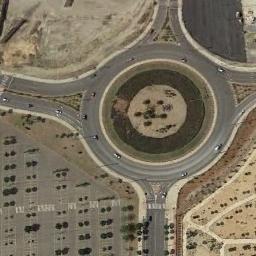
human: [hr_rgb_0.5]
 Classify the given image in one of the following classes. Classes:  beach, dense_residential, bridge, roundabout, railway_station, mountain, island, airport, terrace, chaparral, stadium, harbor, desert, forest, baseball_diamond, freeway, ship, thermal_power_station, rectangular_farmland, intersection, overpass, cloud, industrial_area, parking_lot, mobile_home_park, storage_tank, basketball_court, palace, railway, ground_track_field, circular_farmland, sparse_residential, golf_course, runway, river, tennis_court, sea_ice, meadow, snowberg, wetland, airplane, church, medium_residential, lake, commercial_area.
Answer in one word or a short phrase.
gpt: roundabout